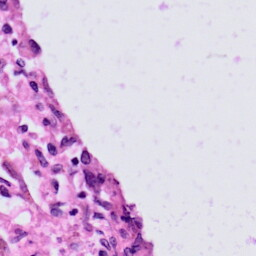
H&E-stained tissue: Skin